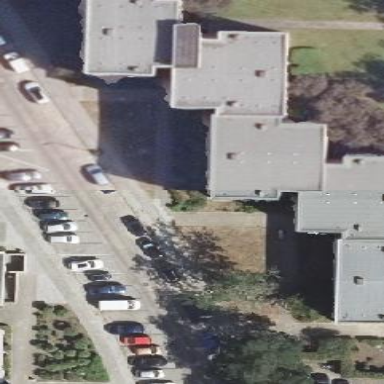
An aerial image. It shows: Flat-roofed apartment building.